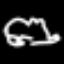
Label: frog